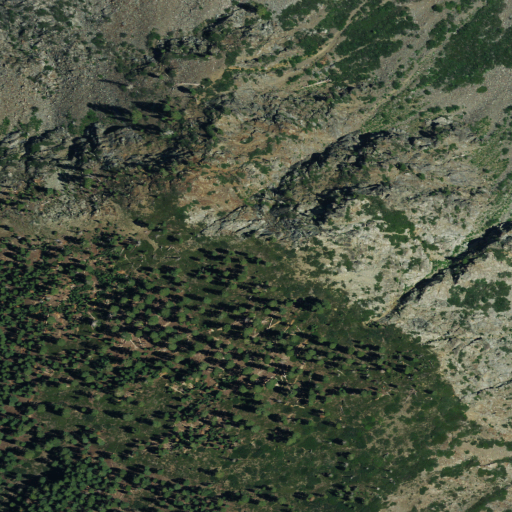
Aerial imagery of mountain in California named Spring Valley Mountain containing shrub, evergreen forest, and grassland